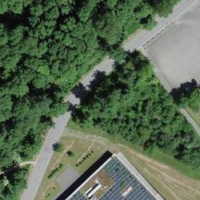
EUNIS habitat code: 53
Species observed at this site:
Acer pseudoplatanus